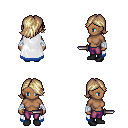
a pixel art fantasy rpg character, female body template, human, dark skin, white trimmed cape, magenta pants, white blonde swoop hairstyle, white cloth bandages, black shoes, dagger, four views (front, back, left, right), 2x2 character sprite sheet, small pixel art, hard edges, no anti-aliasing